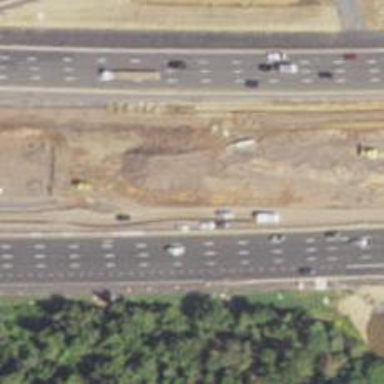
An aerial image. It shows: Motorway junction.